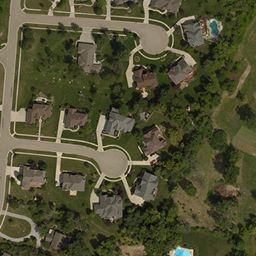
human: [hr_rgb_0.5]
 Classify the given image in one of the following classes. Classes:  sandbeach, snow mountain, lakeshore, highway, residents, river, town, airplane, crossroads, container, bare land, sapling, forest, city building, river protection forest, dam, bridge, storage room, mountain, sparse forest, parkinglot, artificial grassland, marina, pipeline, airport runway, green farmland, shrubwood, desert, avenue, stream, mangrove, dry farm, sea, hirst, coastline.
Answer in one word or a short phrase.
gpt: town